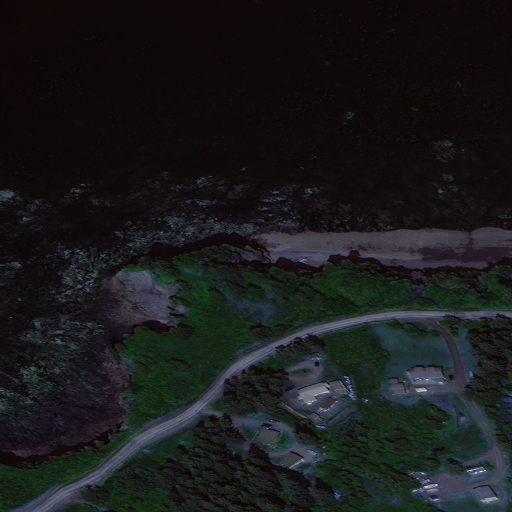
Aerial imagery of cape in Alaska named Chiniak Point containing only unknown